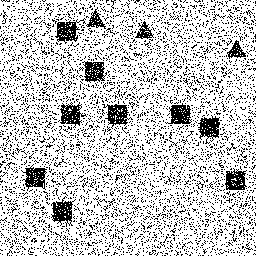
Squares: 9
Triangles: 3
Stars: 0
Total shapes: 12